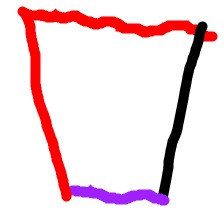
Shape: trapezoid